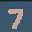
Label: 7